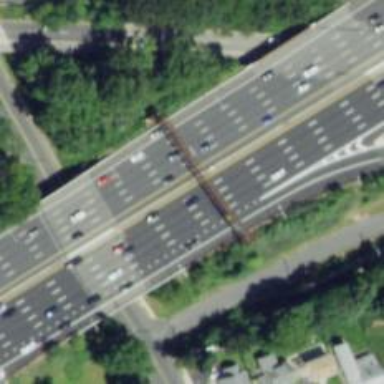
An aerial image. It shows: Urban freeway or expressway.